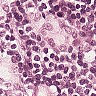
Metastatic tissue present: yes